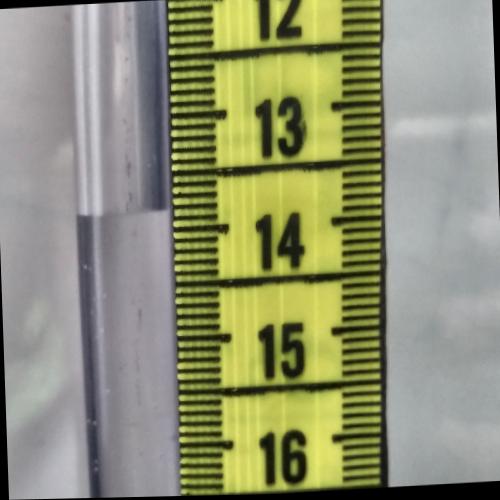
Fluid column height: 13.8 cm